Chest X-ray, PA view. Patient: 38 years old, sex F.
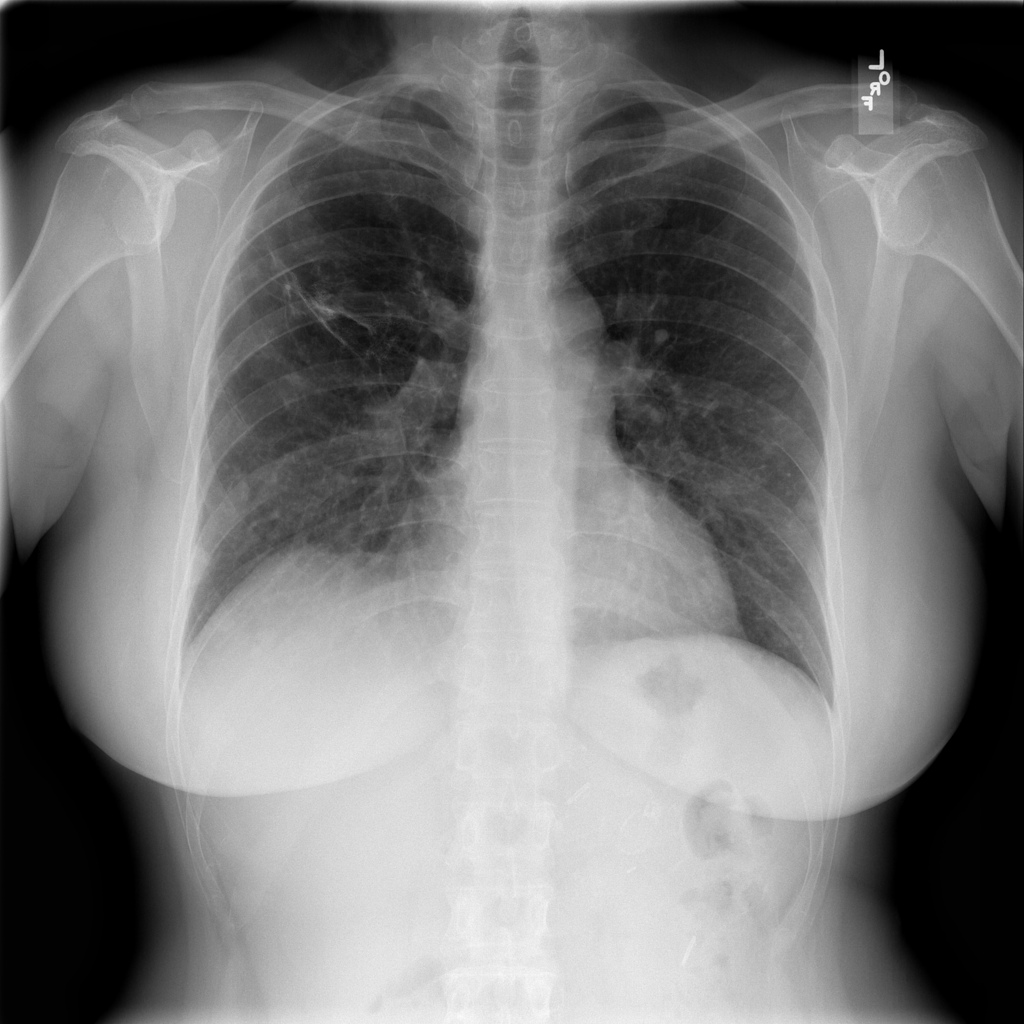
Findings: Atelectasis